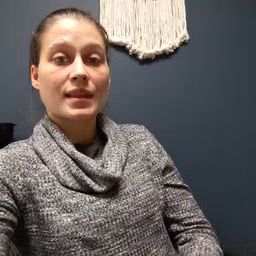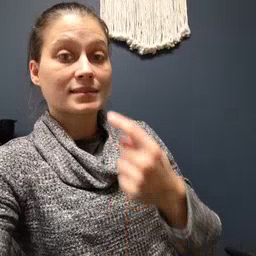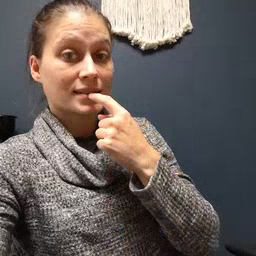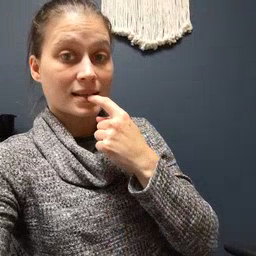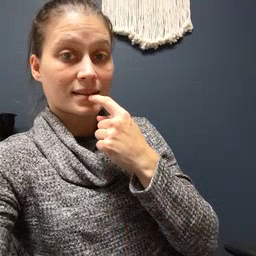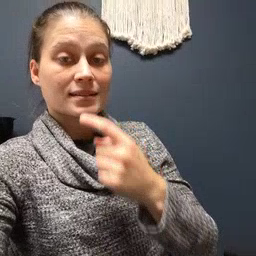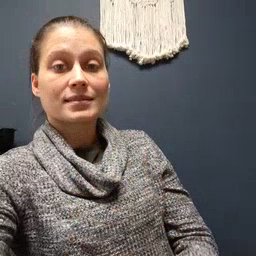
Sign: tongue